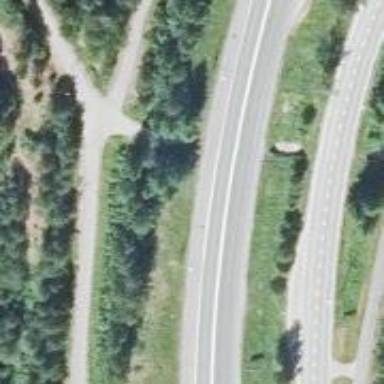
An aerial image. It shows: Cycleway.